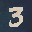
Label: 3